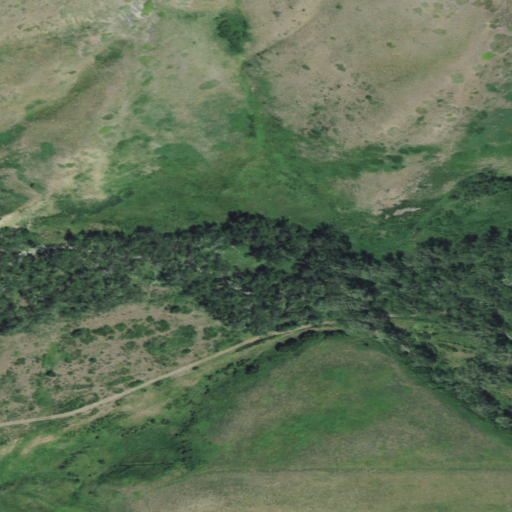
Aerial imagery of valley in Montana named Ribbon Gulch containing shrub and woody wetlands